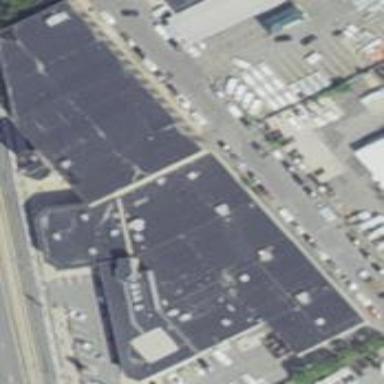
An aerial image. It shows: Retail building with car shop.